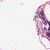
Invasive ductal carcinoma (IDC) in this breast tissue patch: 0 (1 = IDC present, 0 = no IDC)